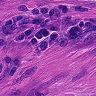
Metastatic tissue present: yes